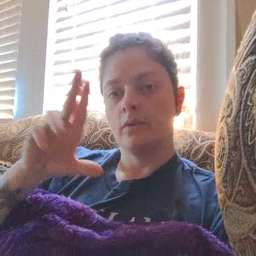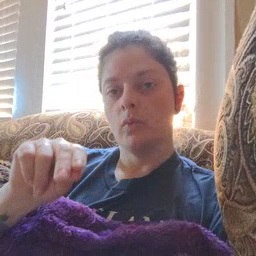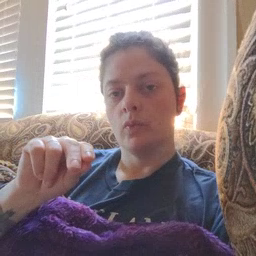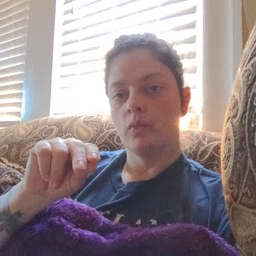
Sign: no